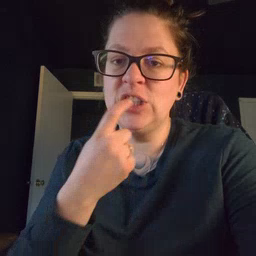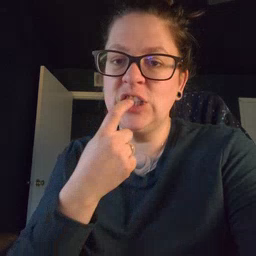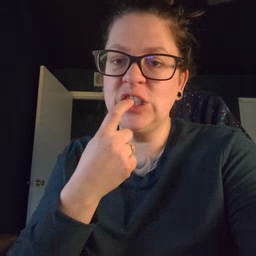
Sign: tooth